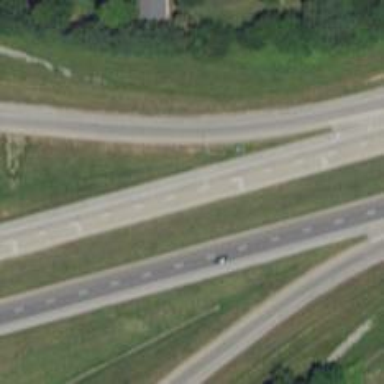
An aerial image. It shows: Primary link highway.